Field crop: tomato
Growth stage: 1
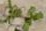
Species: portulaca